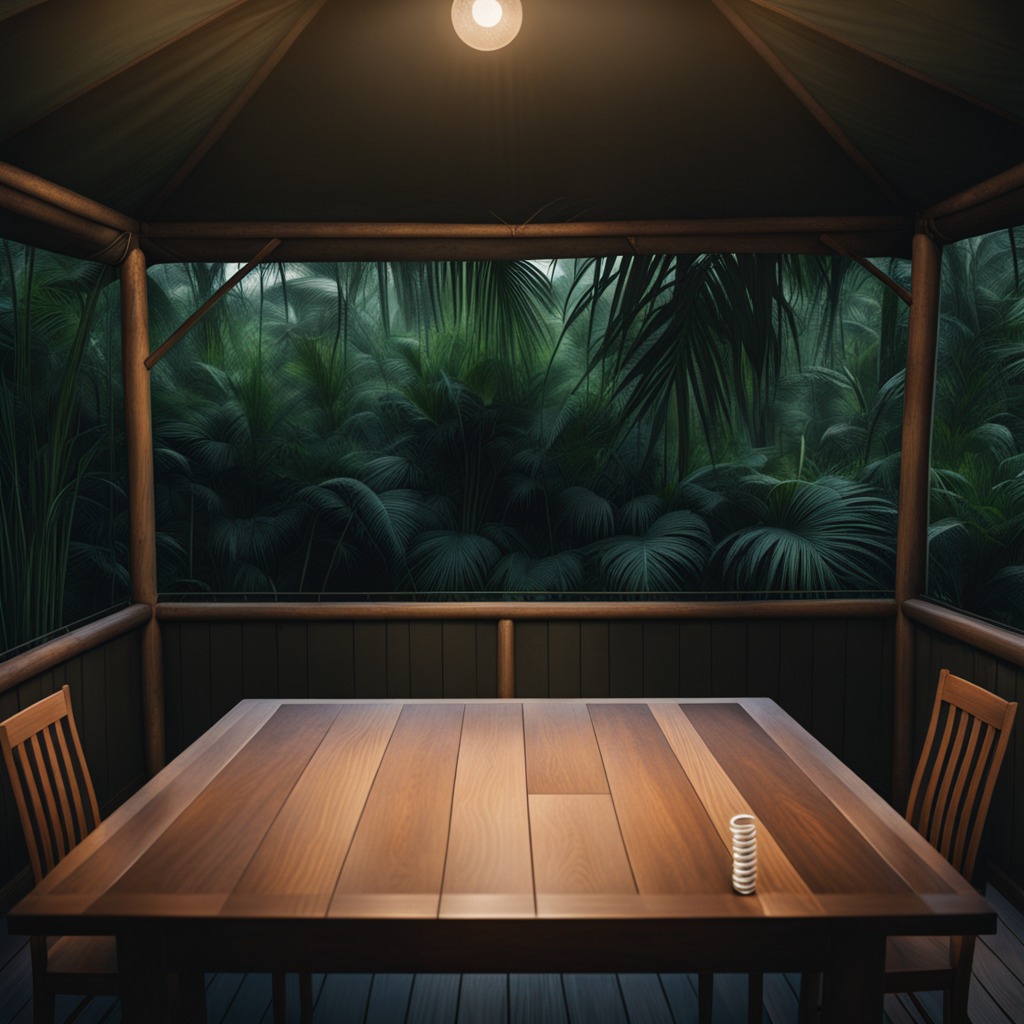
A coiled metal spring is lying on the wooden table.